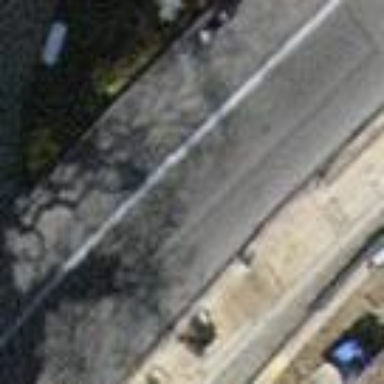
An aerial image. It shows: Parking lane for vehicles.